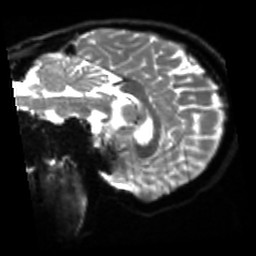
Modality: sbref
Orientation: sagittal
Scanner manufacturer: siemens
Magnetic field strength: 3 T
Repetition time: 4 s
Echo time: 0.0594 s